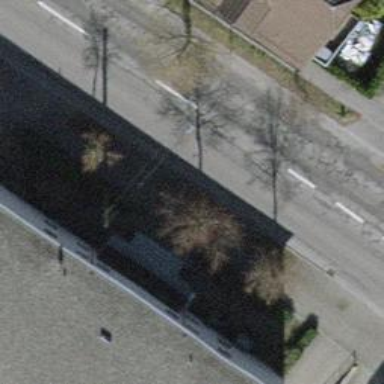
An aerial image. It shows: Urban tree adds touch of nature to the surroundings.